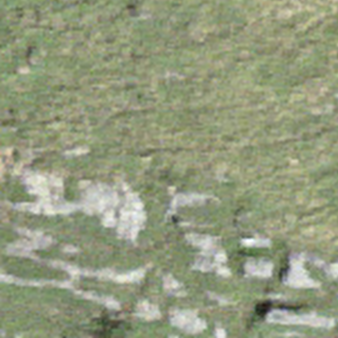
Label: other